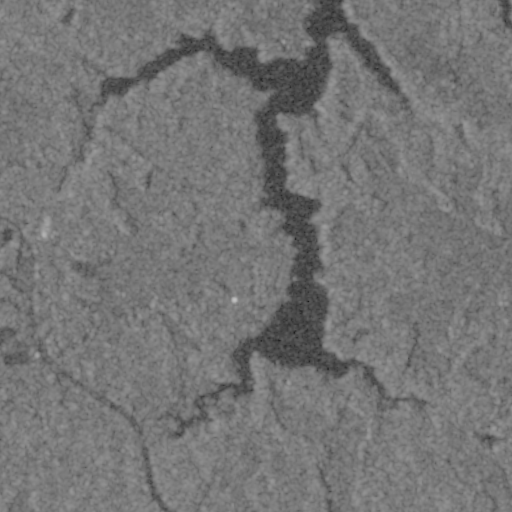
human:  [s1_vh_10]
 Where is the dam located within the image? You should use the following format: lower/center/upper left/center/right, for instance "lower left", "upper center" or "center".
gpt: The dam is located in the lower right of the image.
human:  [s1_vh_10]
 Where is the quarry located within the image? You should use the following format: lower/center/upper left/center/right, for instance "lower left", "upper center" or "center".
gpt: There is no quarry in the image.

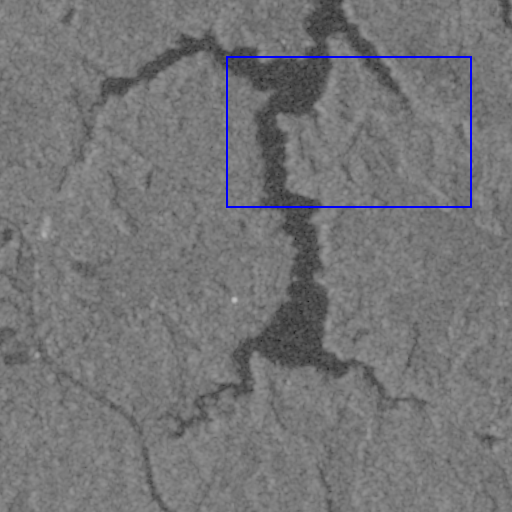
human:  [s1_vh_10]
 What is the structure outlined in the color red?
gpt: There is no red outline.
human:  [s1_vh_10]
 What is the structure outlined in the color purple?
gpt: There is no structure outlined in purple.